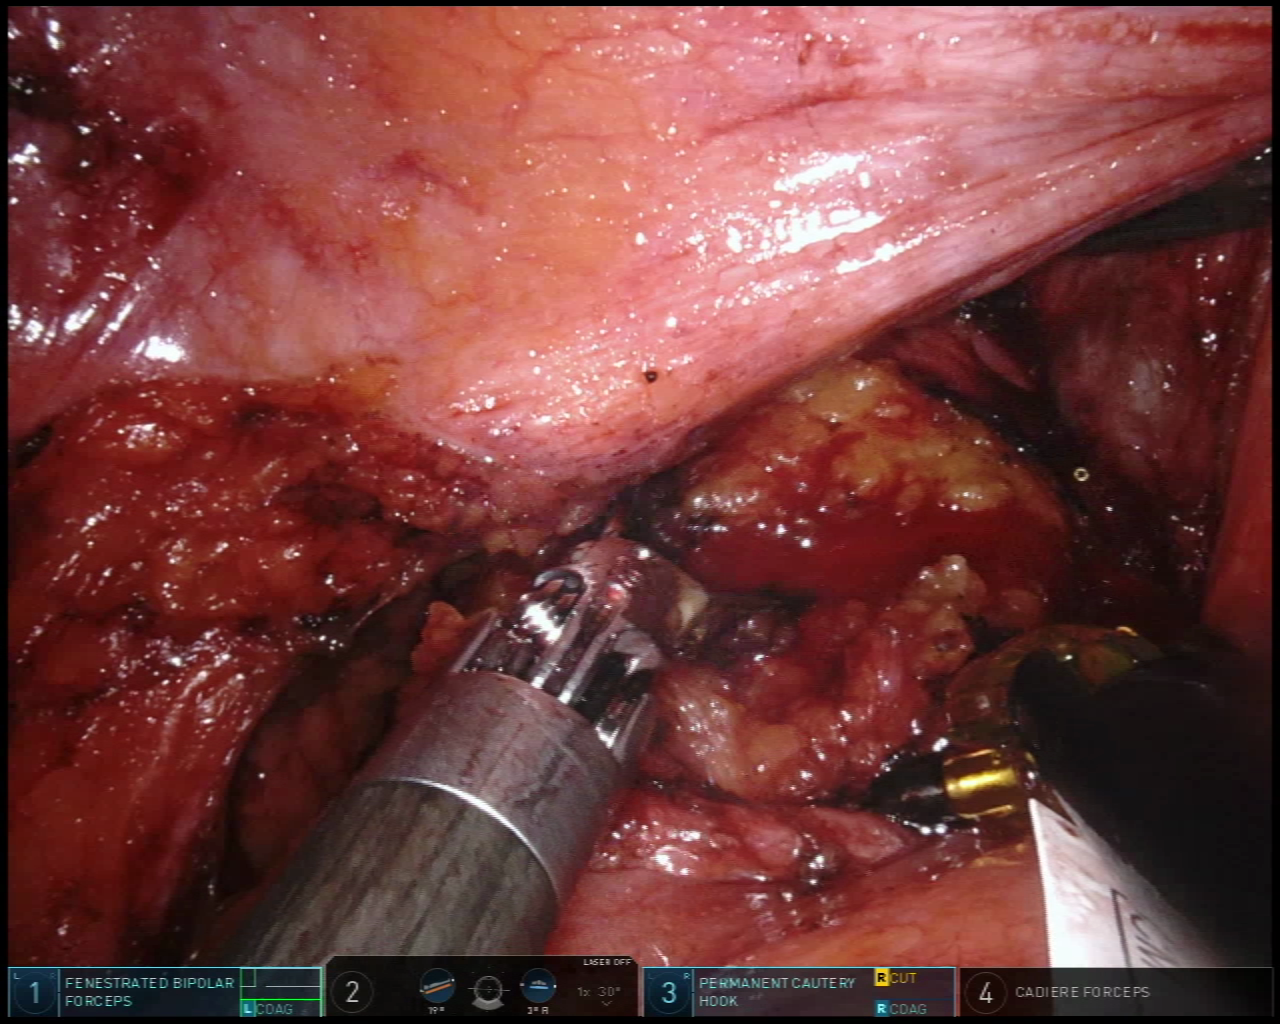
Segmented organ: vesicular_glands
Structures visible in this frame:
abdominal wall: no
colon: no
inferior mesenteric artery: no
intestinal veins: no
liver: no
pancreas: no
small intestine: no
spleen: no
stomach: no
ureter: no
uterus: no
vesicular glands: yes